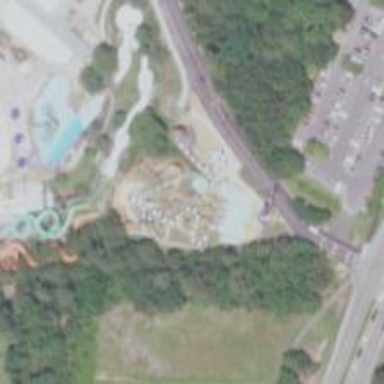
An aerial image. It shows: Water slide attraction.